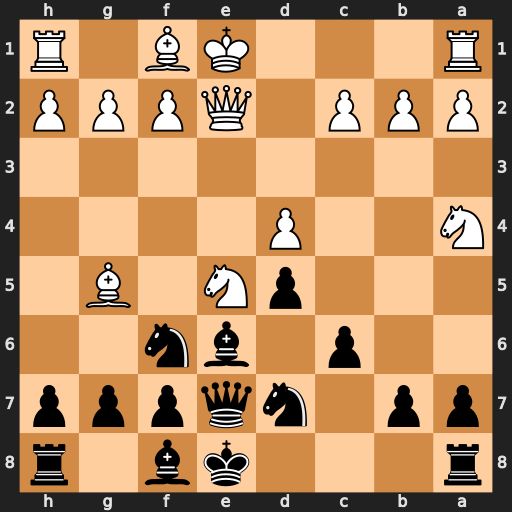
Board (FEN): r3kb1r/pp1nqppp/2p1bn2/3pN1B1/N2P4/8/PPP1QPPP/R3KB1R
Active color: b
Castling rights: KQkq
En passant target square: -
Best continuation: Qb4+ c3 Qxa4